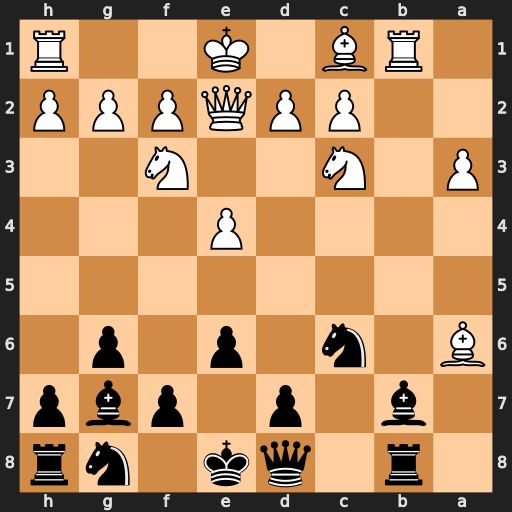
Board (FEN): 1r1qk1nr/1b1p1pbp/B1n1p1p1/8/4P3/P1N2N2/2PPQPPP/1RB1K2R
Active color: b
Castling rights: Kk
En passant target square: -
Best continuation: Bxa6 Qxa6 Bxc3 Rxb8 Nxb8